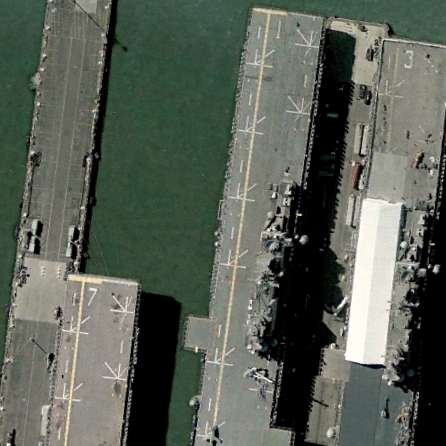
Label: Wasp-class_assault_ship